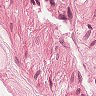
Metastatic tissue present: no